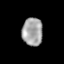
Tissue: lung
Cell type: Epithelial cells
Senescence score: 0.2323
Nuclear area (px): 562
Mean DAPI intensity: 164.132